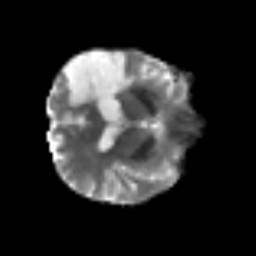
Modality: T2w
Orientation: axial
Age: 55
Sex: male
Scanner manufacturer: siemens
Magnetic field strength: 3 T
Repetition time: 3.2 s
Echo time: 0.081 s